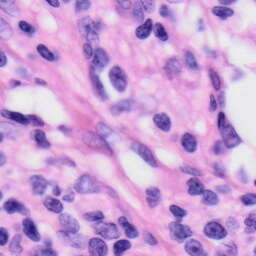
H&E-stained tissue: Skin